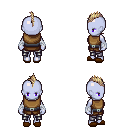
a pixel art fantasy rpg character, female body template, dark elf, purple skin, leather chest armor, metal pants, white blonde mohawk hairstyle, white cloth bandages, brown slippers, four views (front, back, left, right), 2x2 character sprite sheet, small pixel art, hard edges, no anti-aliasing